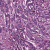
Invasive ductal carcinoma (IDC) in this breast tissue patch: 1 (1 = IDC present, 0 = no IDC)